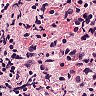
Metastatic tissue present: yes